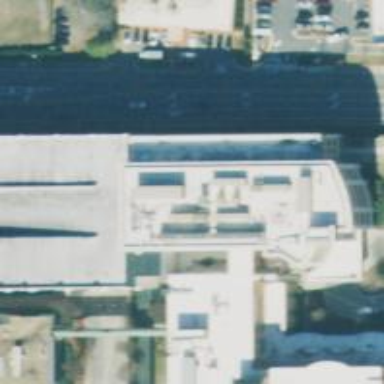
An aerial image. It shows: Part of building is shown in the image.